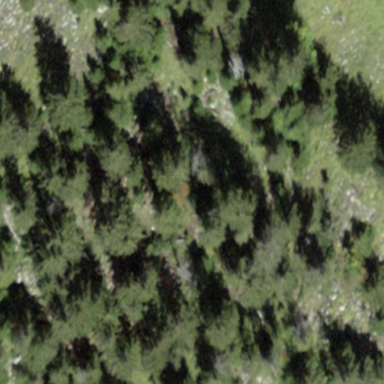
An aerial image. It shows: Forest area.